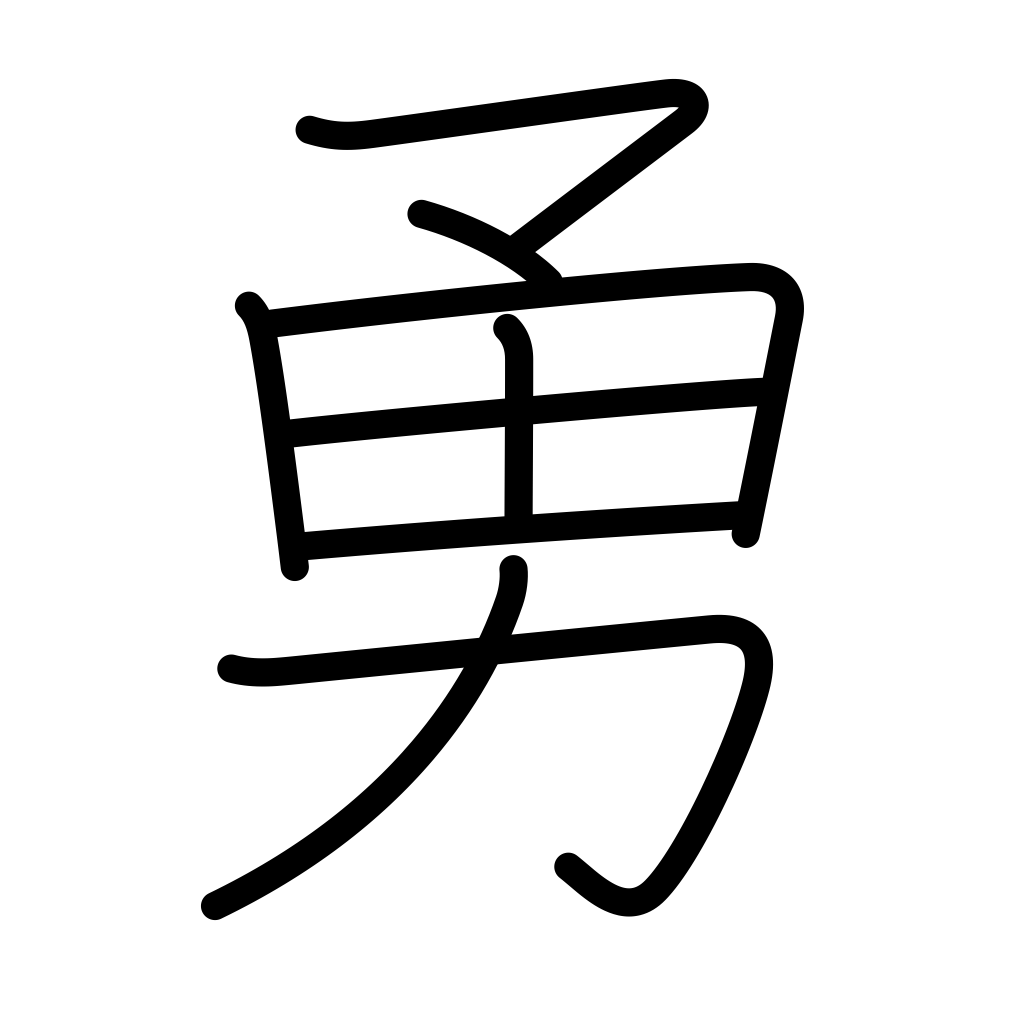
Meaning: courage, cheer up, be in high spirits, bravery, heroism